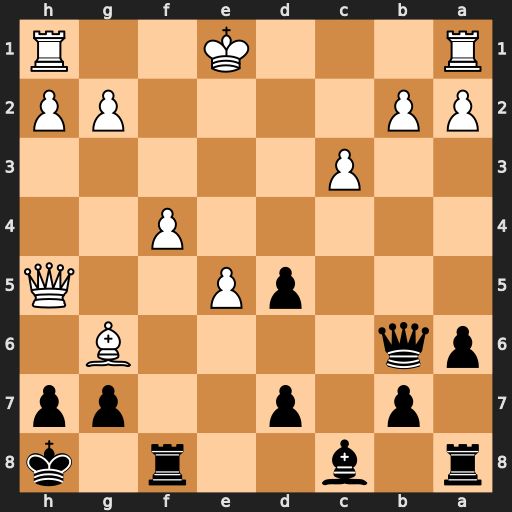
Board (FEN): r1b2r1k/1p1p2pp/pq4B1/3pP2Q/5P2/2P5/PP4PP/R3K2R
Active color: b
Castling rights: KQ
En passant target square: -
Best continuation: Qxg6 Qxg6 hxg6